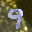
Label: 9